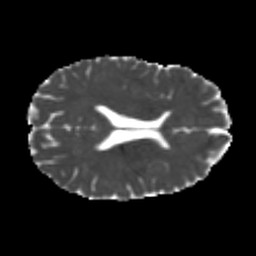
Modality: MD
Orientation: axial
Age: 26
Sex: male
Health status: healthy
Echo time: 0.074 s